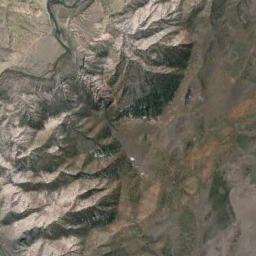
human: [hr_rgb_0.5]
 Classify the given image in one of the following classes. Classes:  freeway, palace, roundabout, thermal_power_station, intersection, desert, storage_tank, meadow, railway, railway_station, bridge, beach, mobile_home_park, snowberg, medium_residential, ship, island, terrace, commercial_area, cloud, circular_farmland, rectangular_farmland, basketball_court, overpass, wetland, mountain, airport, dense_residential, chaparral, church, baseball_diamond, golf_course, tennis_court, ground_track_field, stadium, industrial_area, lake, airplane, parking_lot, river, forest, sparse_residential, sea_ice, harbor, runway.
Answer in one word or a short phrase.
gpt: mountain